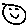
Label: smiley face